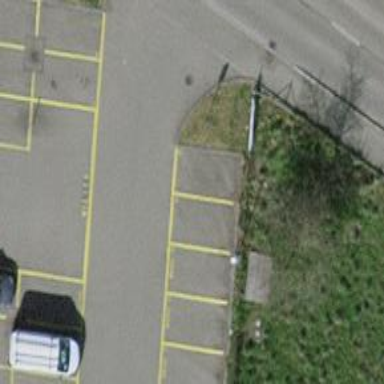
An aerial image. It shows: Car-sharing service available at this location.